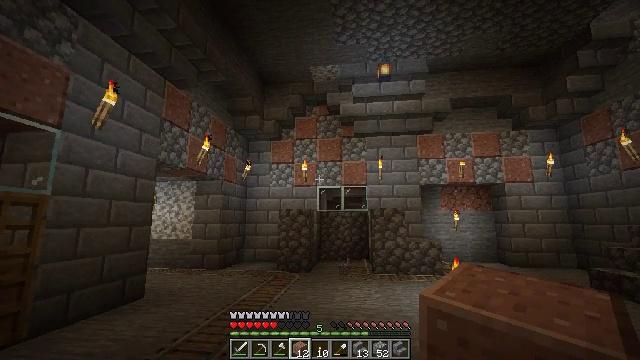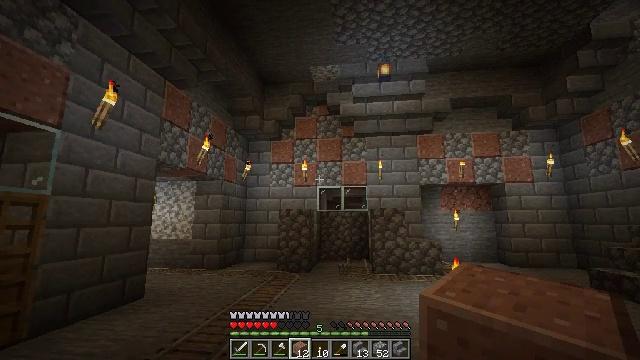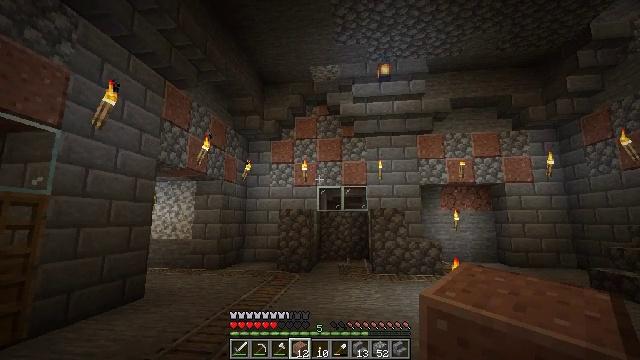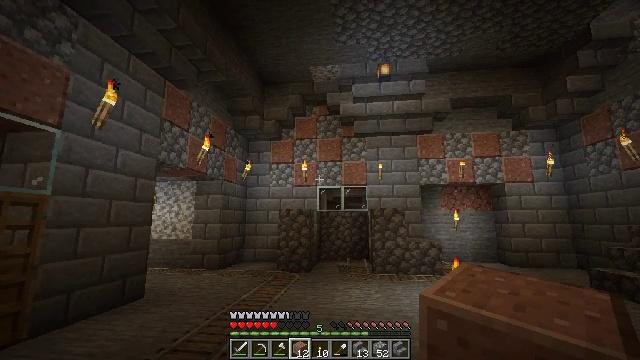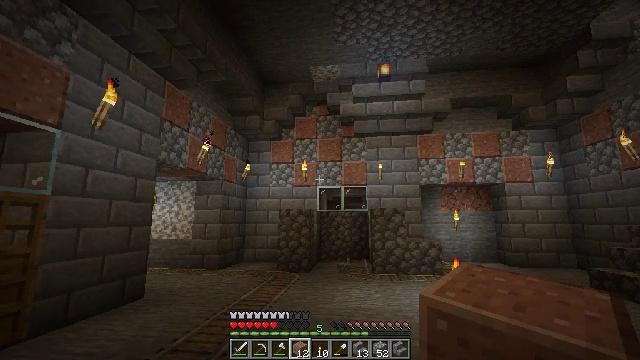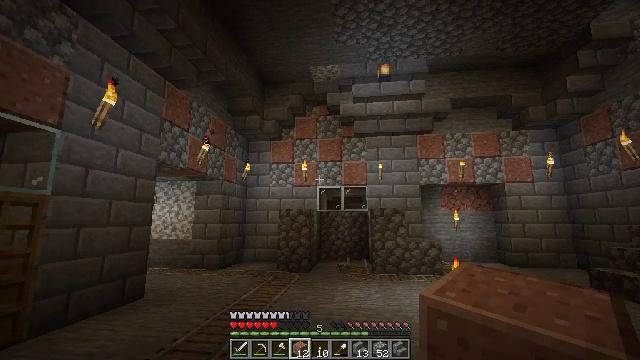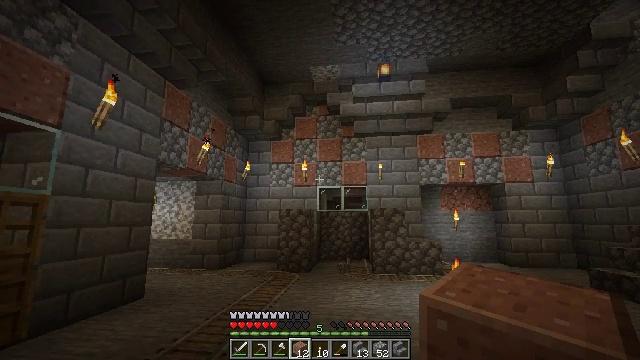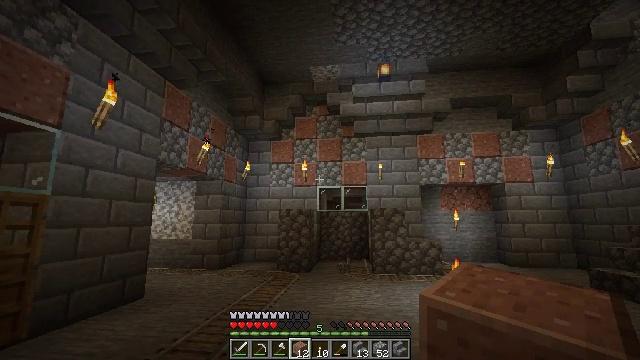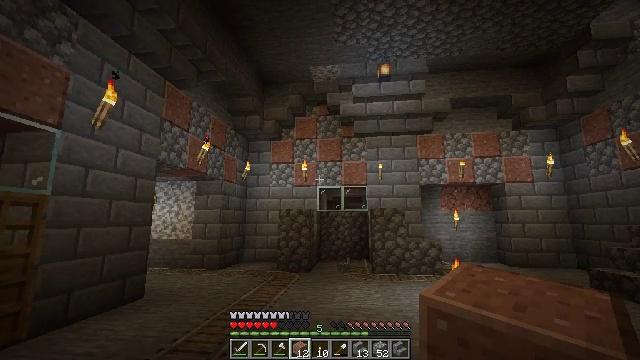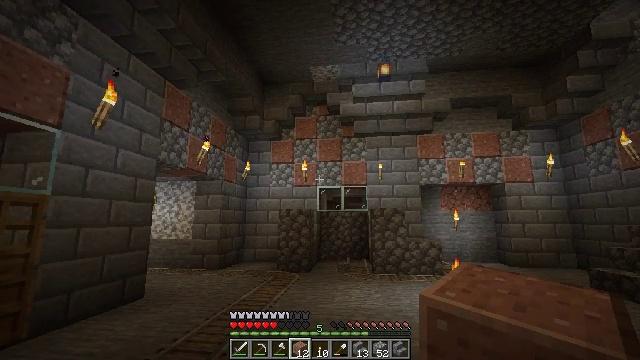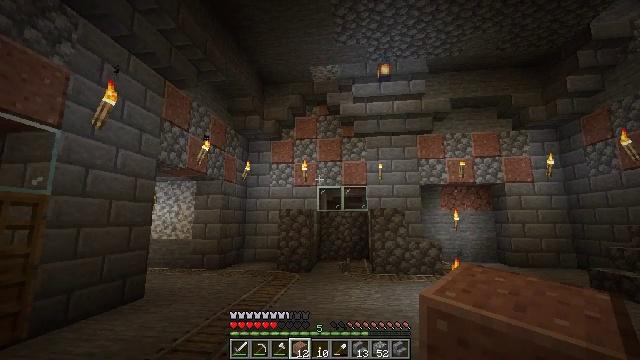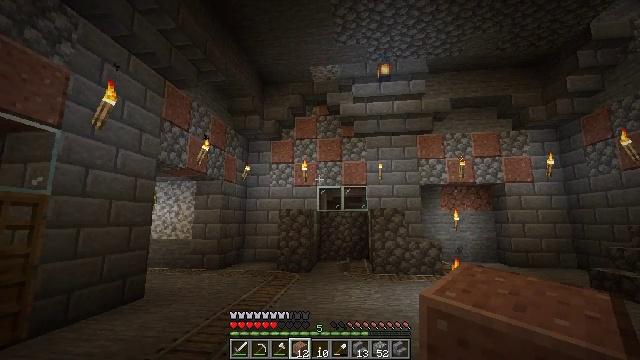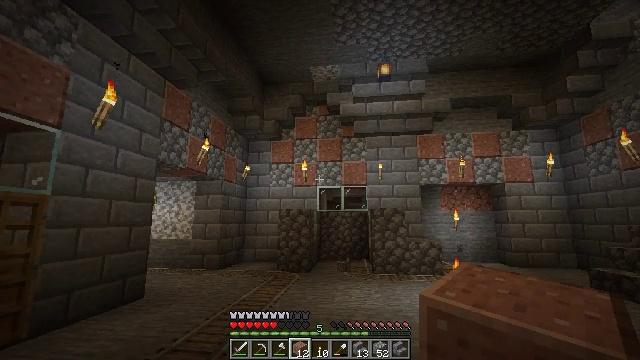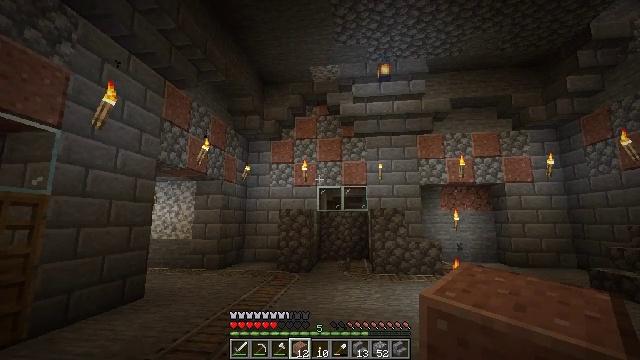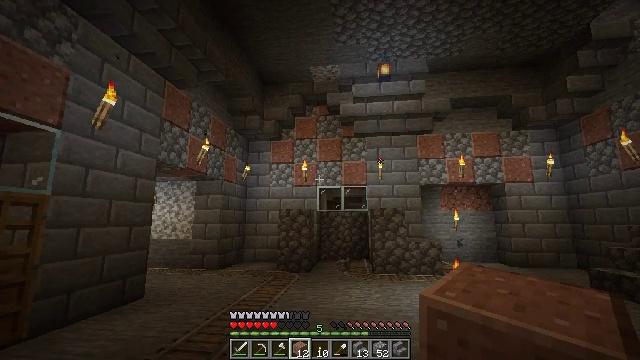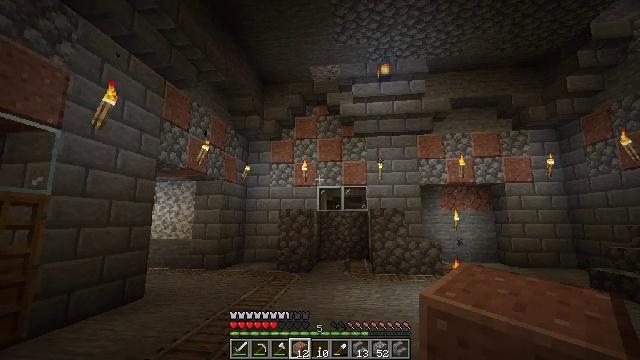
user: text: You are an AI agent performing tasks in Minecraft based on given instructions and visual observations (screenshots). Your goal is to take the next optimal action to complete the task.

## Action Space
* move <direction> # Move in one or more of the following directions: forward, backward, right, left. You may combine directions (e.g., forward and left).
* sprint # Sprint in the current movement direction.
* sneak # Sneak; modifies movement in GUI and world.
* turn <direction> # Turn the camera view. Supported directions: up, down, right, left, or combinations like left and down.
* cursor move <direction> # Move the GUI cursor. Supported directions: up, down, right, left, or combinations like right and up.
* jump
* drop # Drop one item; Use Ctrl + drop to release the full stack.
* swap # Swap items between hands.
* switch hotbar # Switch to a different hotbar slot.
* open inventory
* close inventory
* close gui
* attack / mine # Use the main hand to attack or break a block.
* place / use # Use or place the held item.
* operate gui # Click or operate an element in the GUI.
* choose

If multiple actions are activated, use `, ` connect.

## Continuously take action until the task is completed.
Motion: motion action
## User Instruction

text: Attack the polished granite to obtain it.
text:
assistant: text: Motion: no_op
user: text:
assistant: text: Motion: no_op
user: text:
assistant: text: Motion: no_op
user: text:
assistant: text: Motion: no_op
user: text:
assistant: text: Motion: no_op
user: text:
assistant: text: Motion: no_op
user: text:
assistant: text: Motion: no_op
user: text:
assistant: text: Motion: no_op
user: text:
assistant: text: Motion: no_op
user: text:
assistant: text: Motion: no_op
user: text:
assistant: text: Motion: no_op
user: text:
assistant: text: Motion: no_op
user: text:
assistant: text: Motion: no_op
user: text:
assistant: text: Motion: no_op
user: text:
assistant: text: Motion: no_op
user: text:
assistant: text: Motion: no_op
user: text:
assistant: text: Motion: no_op
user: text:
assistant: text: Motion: no_op
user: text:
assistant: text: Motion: no_op
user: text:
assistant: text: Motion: no_op
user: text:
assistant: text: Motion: no_op
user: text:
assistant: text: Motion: no_op
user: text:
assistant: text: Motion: no_op
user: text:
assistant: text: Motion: no_op
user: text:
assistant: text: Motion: no_op
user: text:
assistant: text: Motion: no_op
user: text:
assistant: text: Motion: no_op
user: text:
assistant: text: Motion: no_op
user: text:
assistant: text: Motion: no_op
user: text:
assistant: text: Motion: no_op